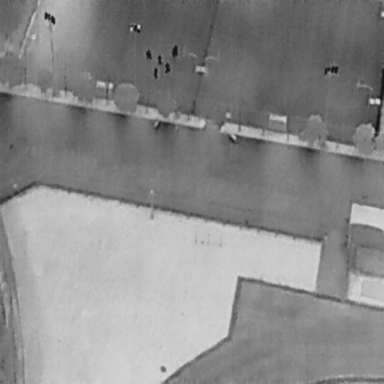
There are six People in the infrared image.